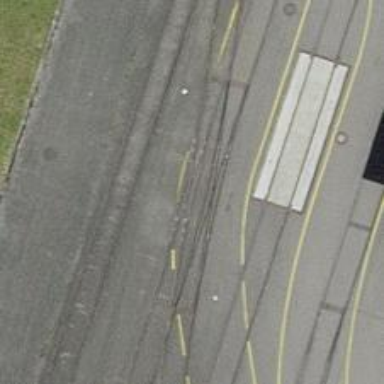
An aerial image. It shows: Railway switch.